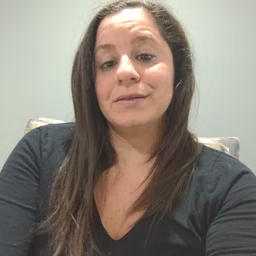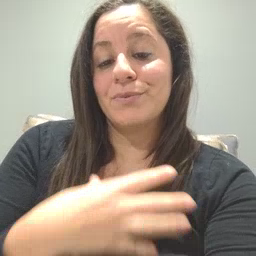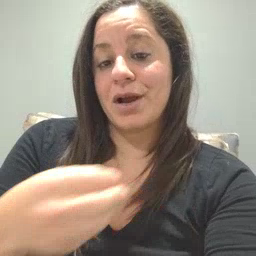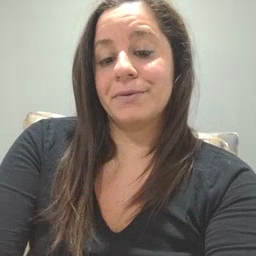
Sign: white